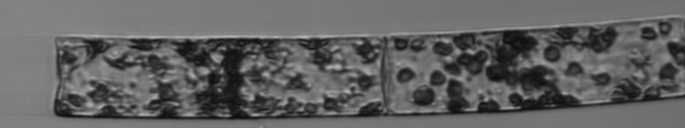
Label: Guinardia_flaccida